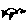
Label: bird